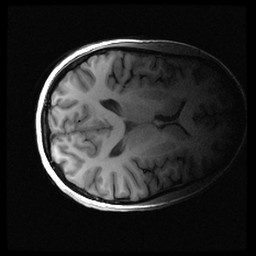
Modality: inplaneT1
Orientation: axial